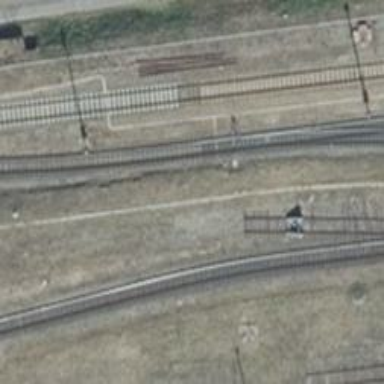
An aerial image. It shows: Abandoned railway yard.